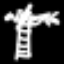
Label: palm tree